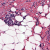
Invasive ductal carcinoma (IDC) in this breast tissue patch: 0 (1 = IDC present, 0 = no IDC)